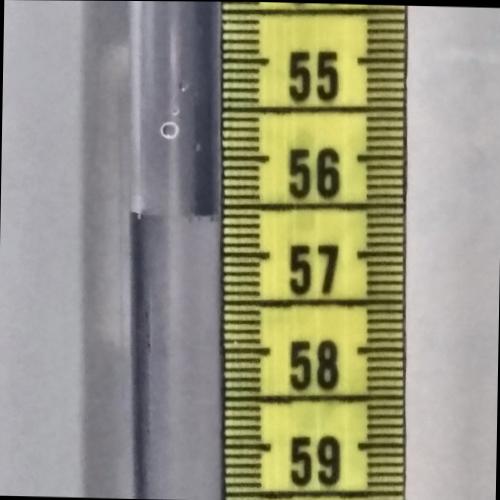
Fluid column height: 56.6 cm